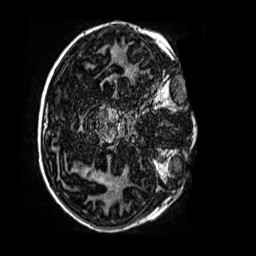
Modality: MP2RAGE
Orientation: axial
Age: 11
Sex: male
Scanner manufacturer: siemens
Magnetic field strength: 3 T
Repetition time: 4 s
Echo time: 0.00299 s